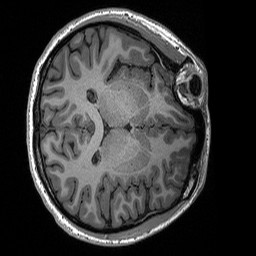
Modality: T1w
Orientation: axial
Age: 24
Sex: female